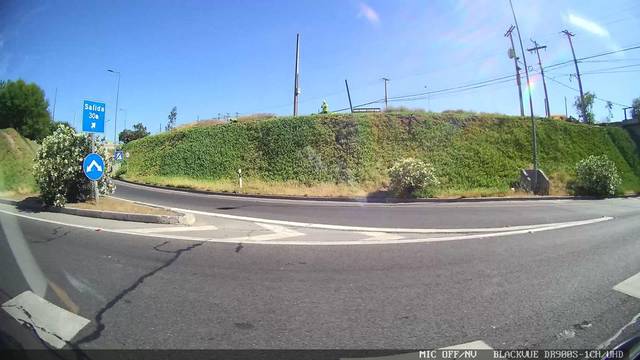
Region: Chile
Coordinates: -33.416, -70.781